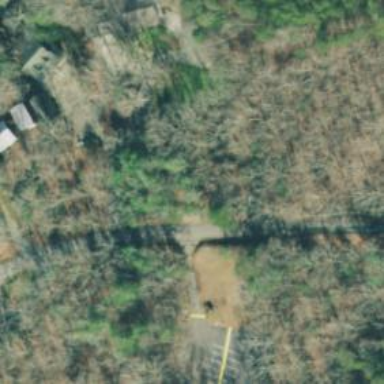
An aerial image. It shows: Driveway.